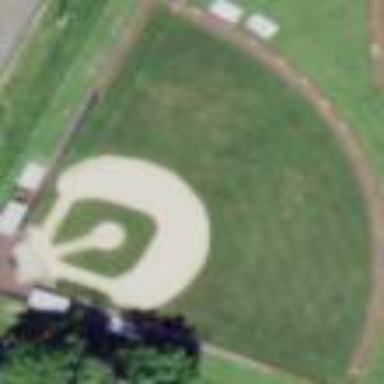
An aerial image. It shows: Baseball pitch for leisure and sports activities.